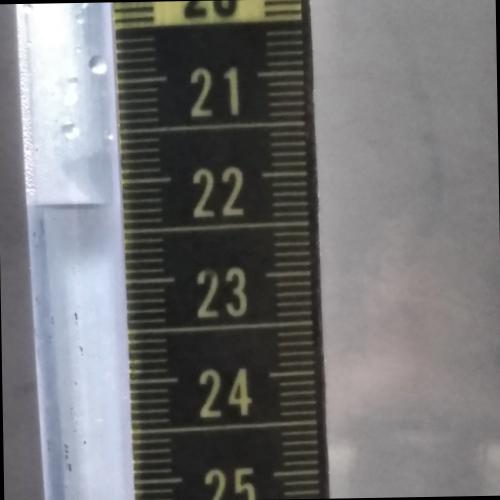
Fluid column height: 22.2 cm